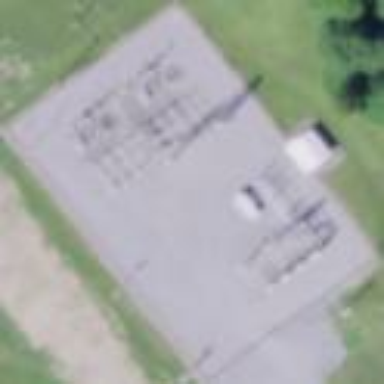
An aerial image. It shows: Power substation.